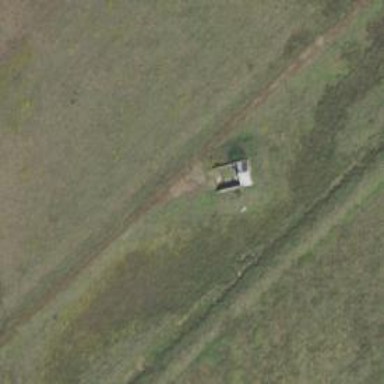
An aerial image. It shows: Military bunker for protection and defense.